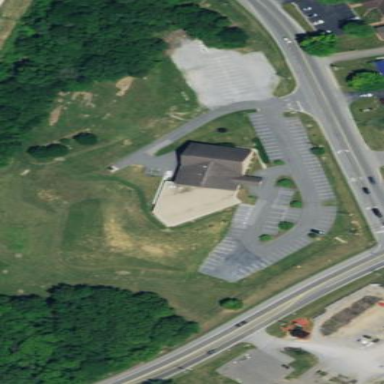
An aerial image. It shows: Beautiful church building.